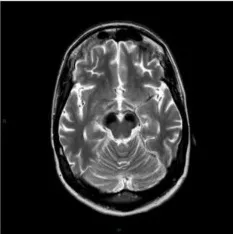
At the same level in the images (B,C), both T2-weighted, a striking hypointensity can be seen in both substantiae nigrae.
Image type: radiology (mri)